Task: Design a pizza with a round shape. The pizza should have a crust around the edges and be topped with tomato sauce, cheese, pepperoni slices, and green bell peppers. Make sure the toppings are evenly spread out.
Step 561:
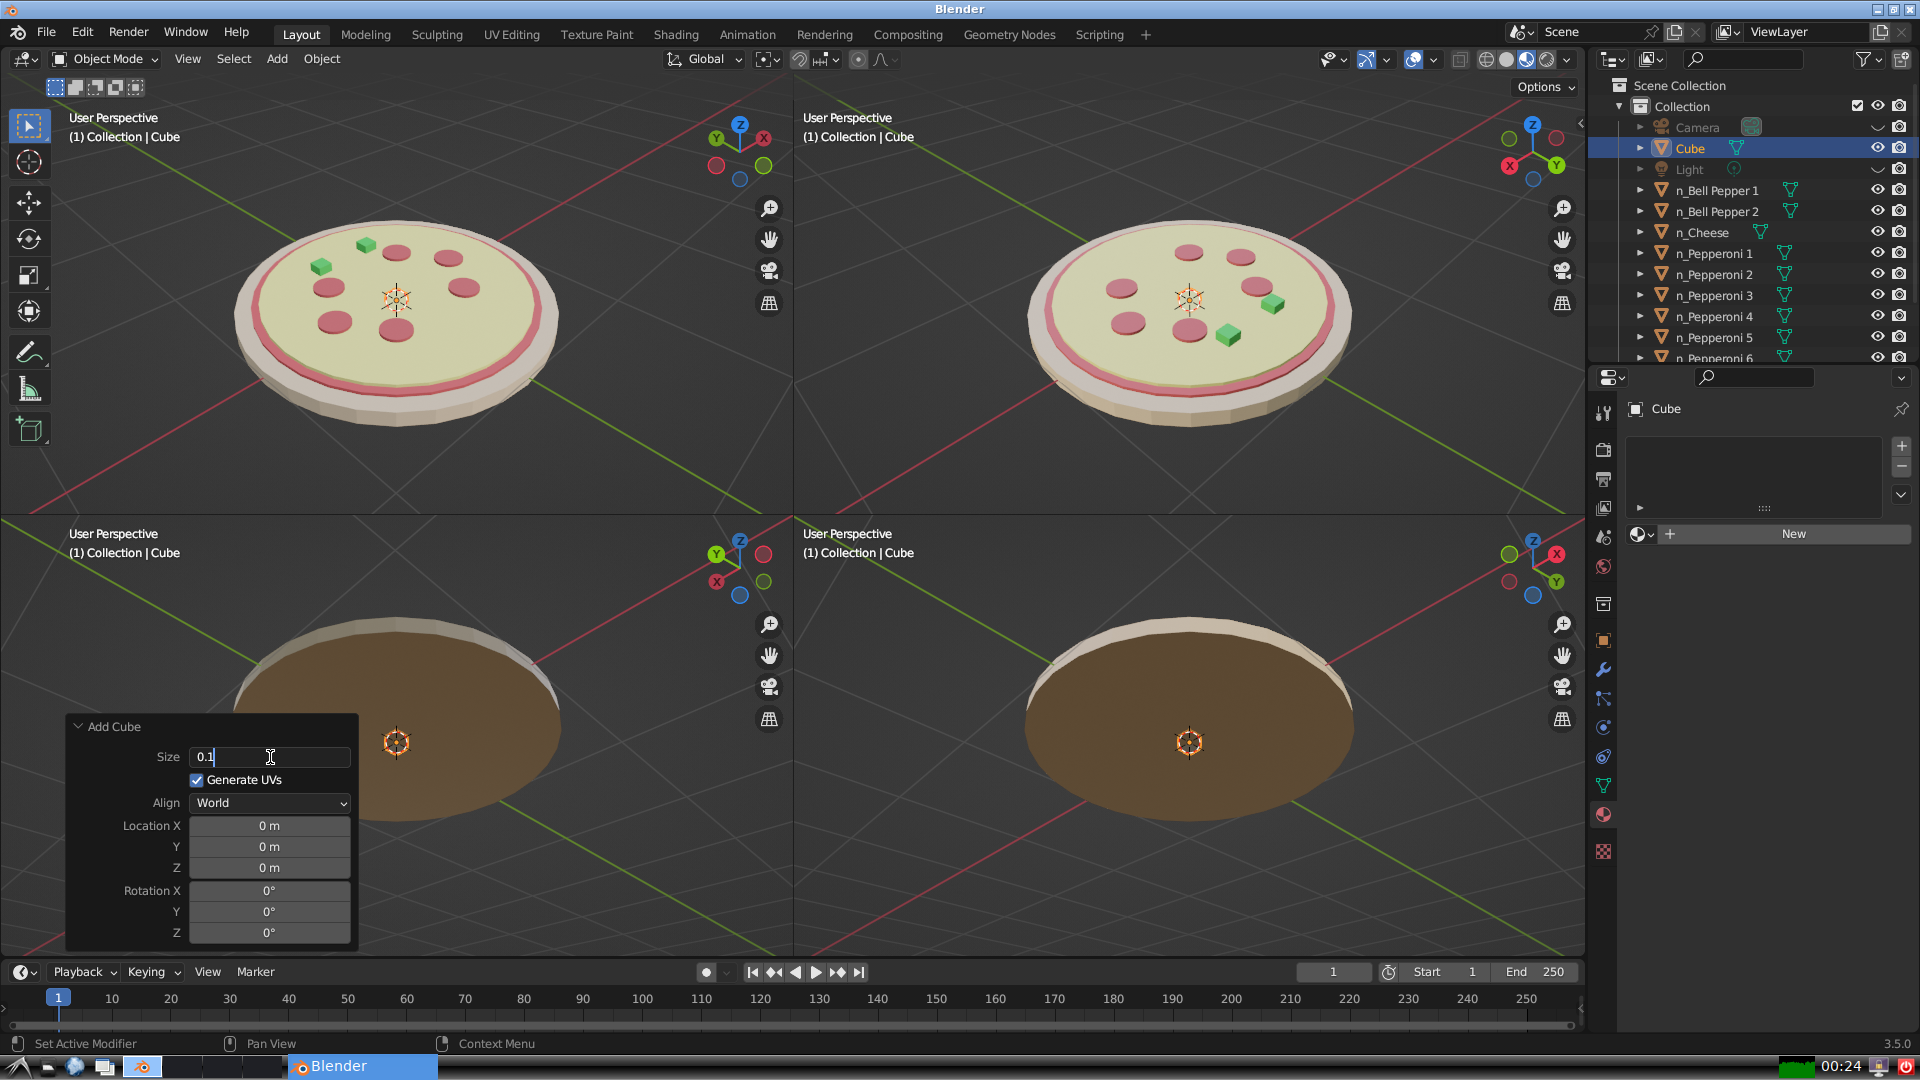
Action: {"key_press": ['Return']}